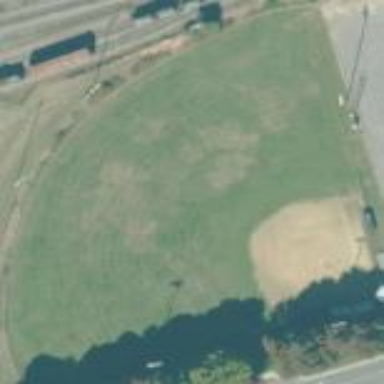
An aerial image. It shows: Baseball/softball pitch for leisure sports.